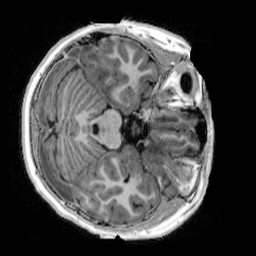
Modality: UNIT1_denoised
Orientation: axial
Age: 11
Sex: female
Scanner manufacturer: siemens
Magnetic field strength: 3 T
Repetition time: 4 s
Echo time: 0.00303 s